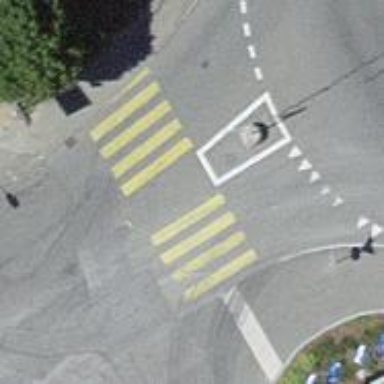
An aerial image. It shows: Uncontrolled footway crossing with markings.